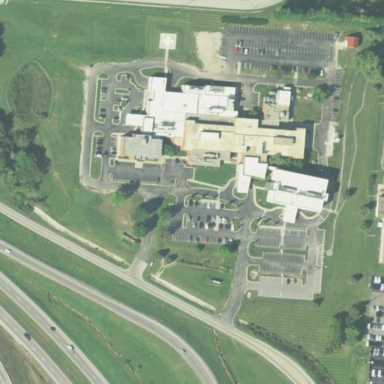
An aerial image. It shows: Hospital with helipad for emergency services.